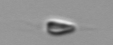
Label: Calciopappus